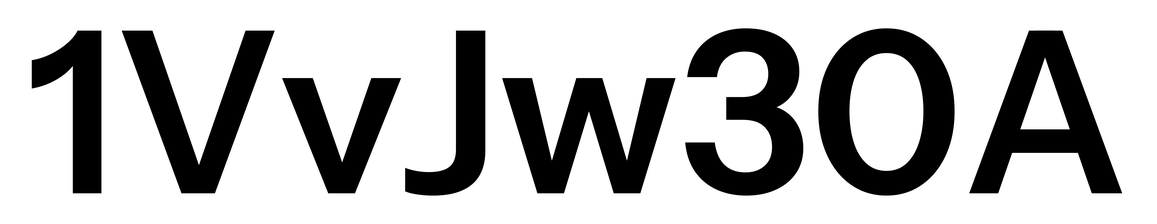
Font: InstrumentSans_SemiBold